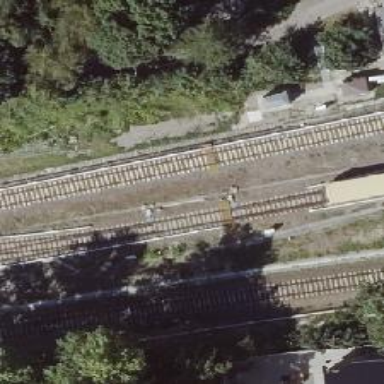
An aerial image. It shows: Railway switch.